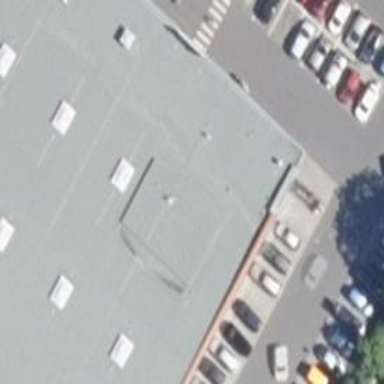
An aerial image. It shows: Bakery.